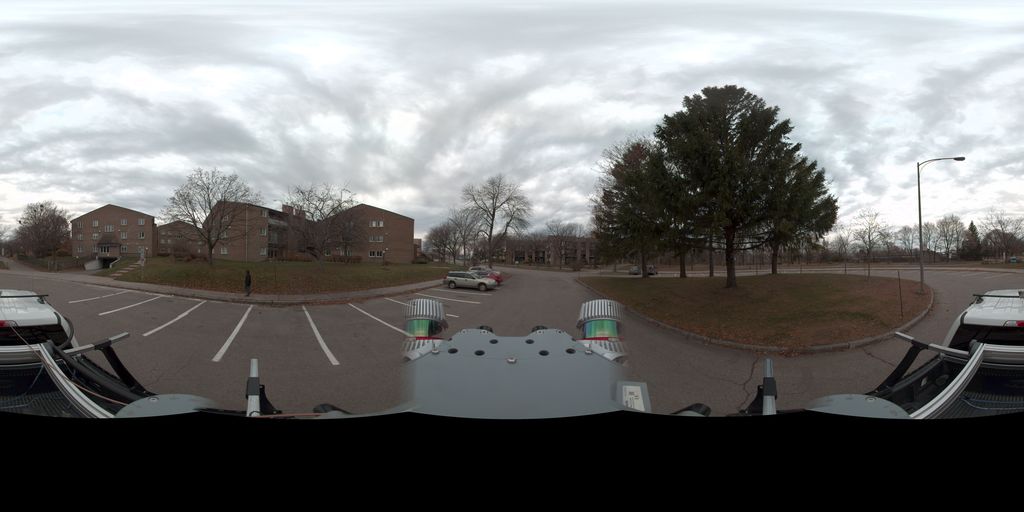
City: quebec_city